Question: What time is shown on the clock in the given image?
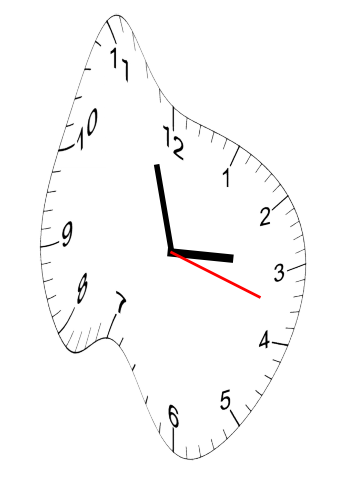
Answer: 02:57:18